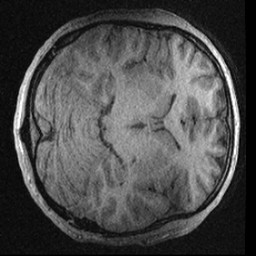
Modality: T1w
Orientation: axial
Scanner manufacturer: ge
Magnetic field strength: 3 T
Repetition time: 0.007008 s
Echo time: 0.002612 s